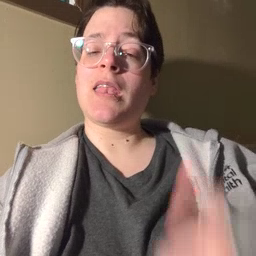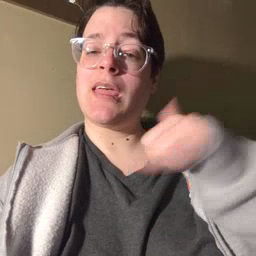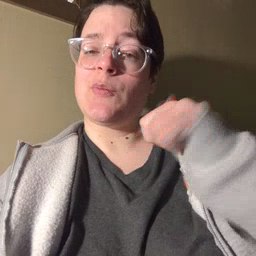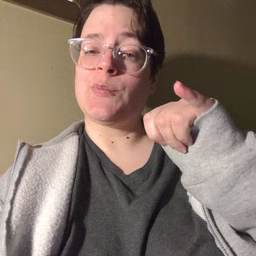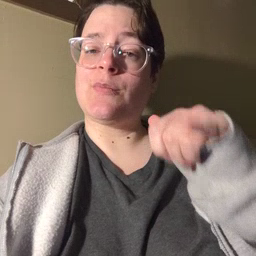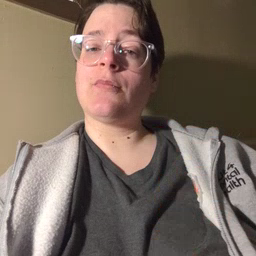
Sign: yellow